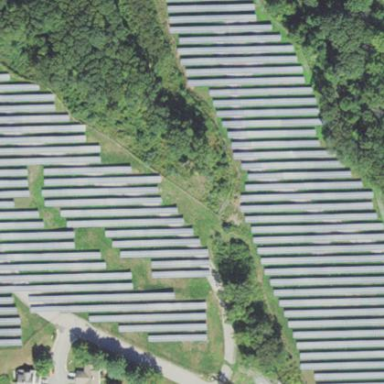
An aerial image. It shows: Solar photovoltaic power plant enclosed by fence. It generates electricity.